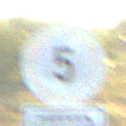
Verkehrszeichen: Geschwindigkeit5
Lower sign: HinweisDurchSinnbild13
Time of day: SunriseSunset
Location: Outdoor (RoadRail)
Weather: Clear
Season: NotSpecified
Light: Natural